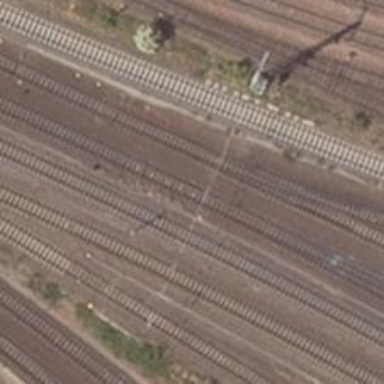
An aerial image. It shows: Railway switch.